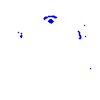
Particle: kaon